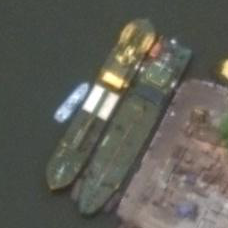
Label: civil